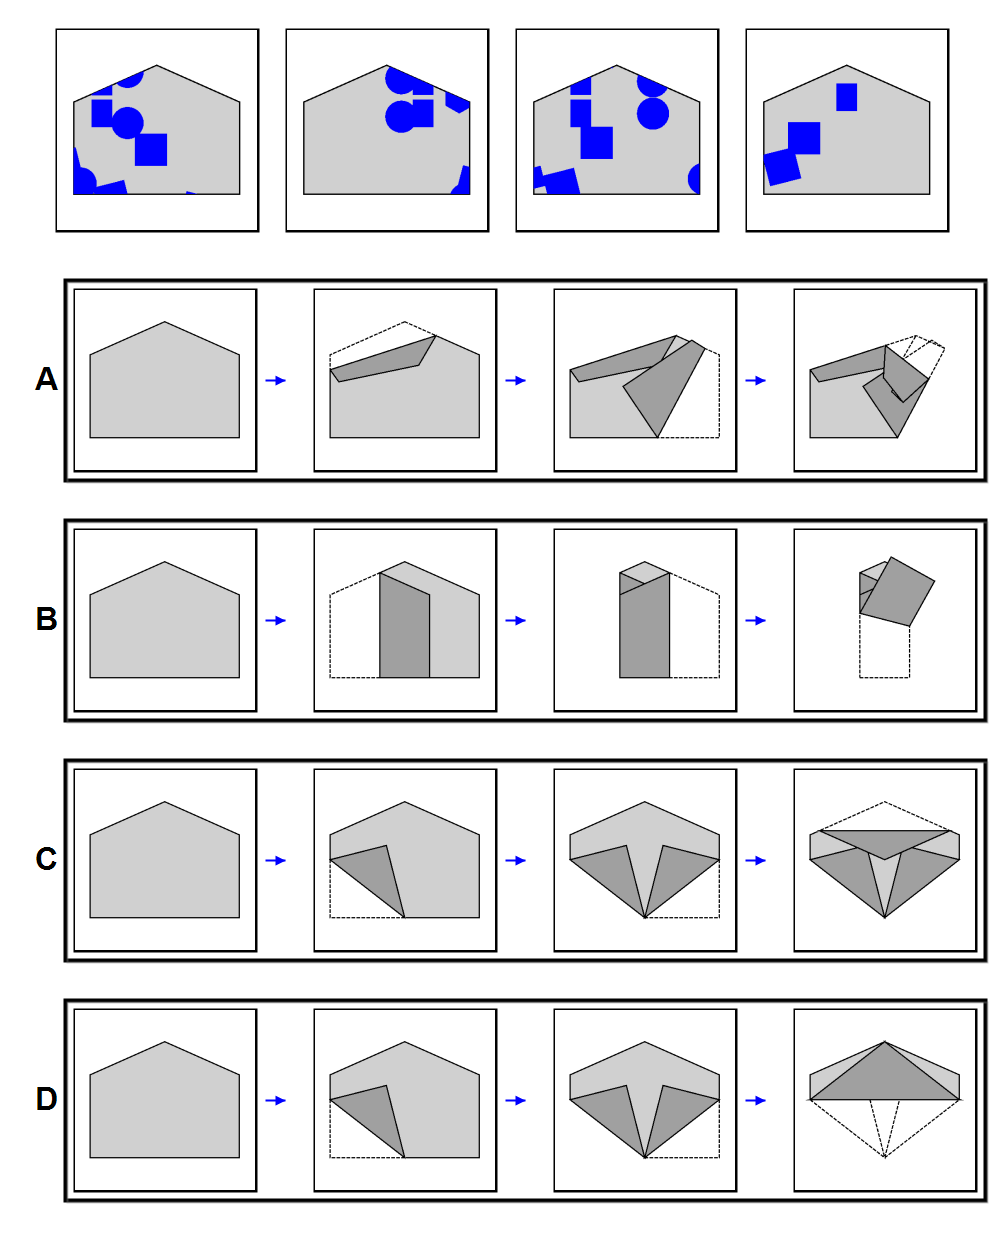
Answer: C